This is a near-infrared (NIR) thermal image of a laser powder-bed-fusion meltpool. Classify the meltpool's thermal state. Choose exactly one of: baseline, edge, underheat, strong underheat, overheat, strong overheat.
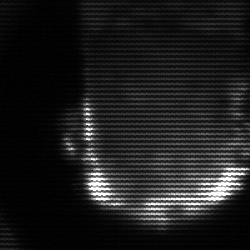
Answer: baseline